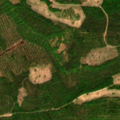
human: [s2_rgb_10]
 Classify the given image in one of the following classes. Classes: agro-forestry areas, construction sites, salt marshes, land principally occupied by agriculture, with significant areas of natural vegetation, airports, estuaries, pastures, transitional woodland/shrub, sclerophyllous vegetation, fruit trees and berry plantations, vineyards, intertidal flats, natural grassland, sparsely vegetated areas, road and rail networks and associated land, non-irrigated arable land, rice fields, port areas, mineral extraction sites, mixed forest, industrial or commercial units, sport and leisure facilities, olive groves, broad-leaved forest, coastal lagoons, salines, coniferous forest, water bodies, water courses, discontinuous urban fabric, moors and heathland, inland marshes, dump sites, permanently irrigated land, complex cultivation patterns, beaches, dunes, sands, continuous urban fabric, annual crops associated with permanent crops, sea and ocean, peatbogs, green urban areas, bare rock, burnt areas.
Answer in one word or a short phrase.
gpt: mixed forest, transitional woodland/shrub